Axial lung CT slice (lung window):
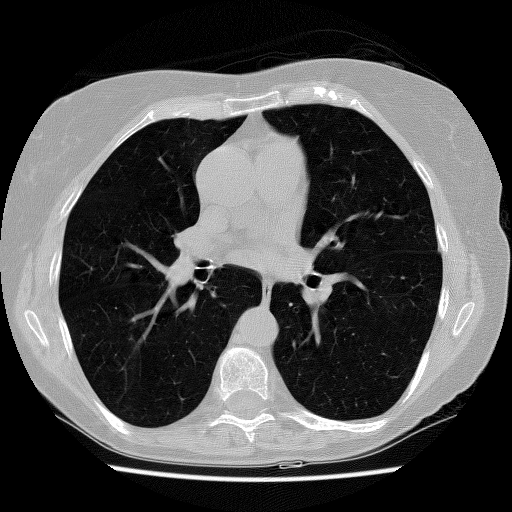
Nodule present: no